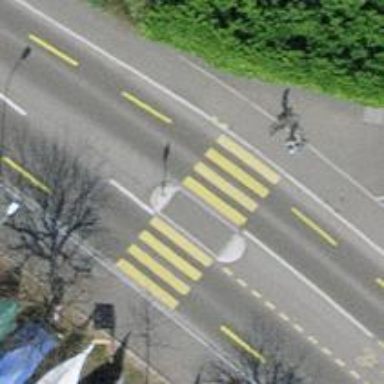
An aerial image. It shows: Marked crossing on the road.